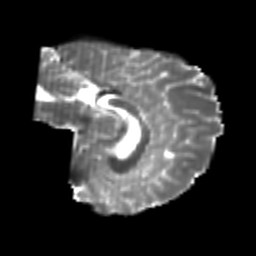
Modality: T2w
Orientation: sagittal
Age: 20
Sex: male
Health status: healthy
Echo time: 0.074 s